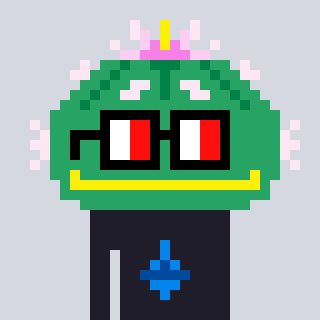
a pixel art character with square glasses with black frames and red eyes, a peyote-shaped head and a grayscale-colored body on a cool background